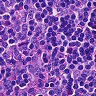
Metastatic tissue present: no